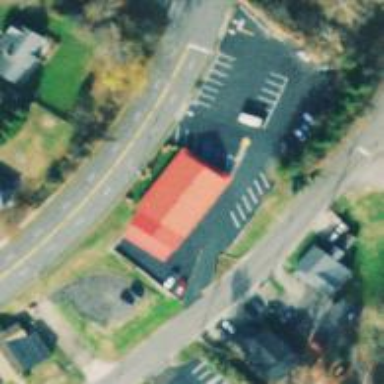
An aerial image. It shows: Veterinary facility.